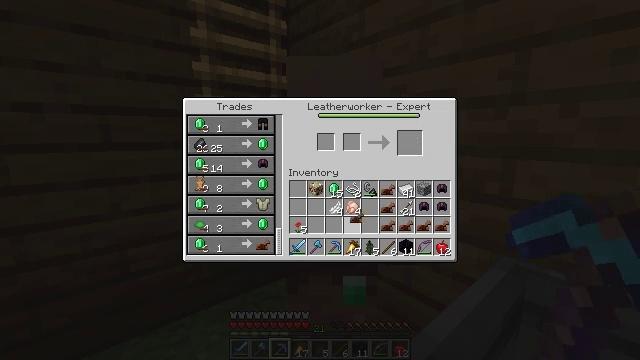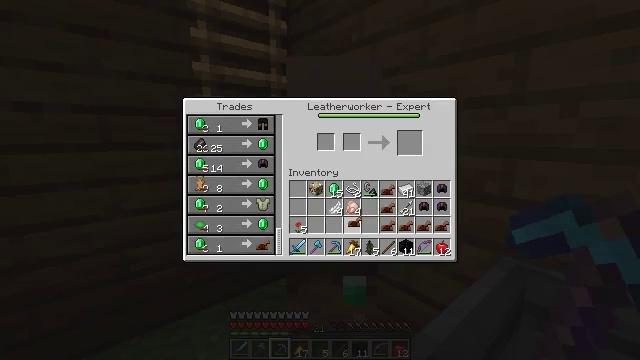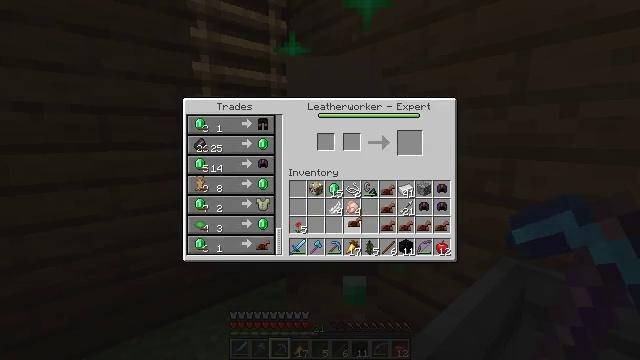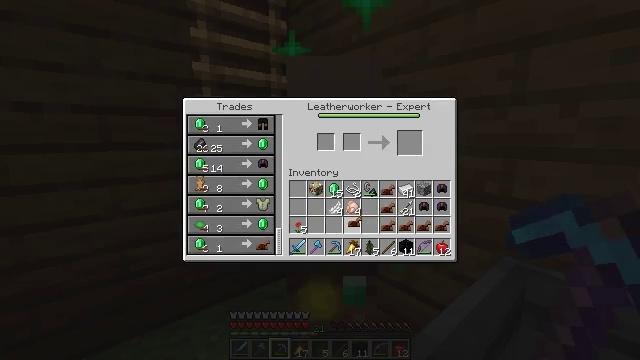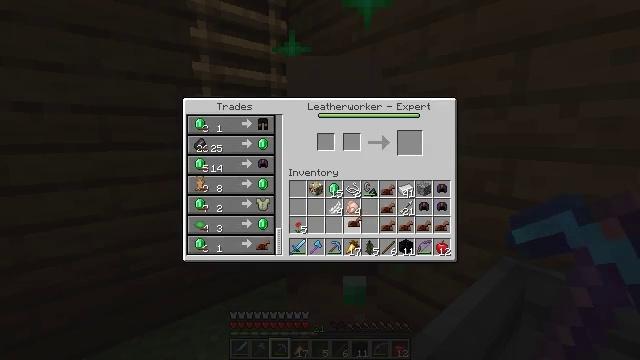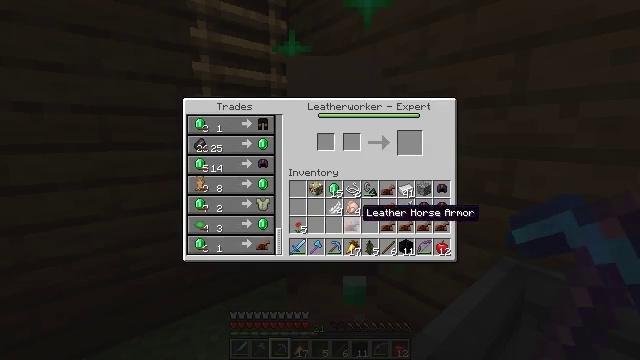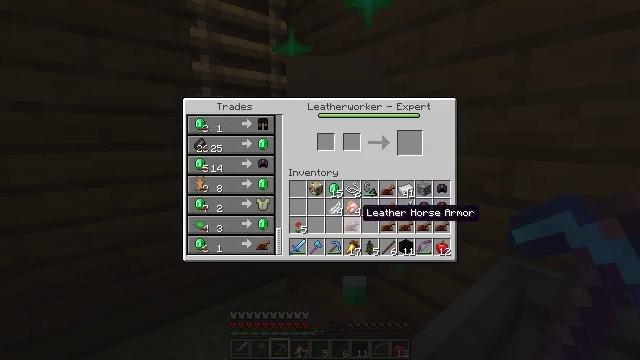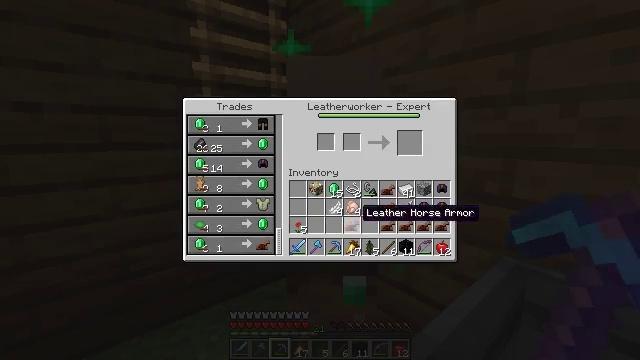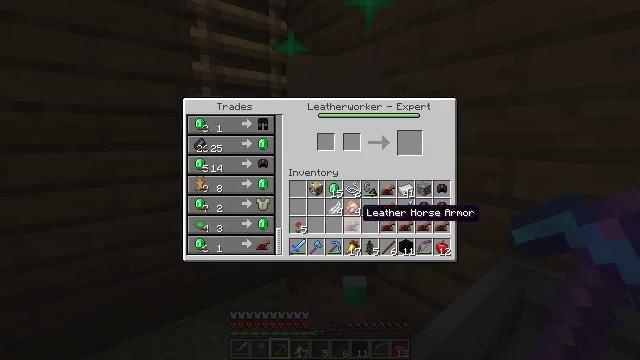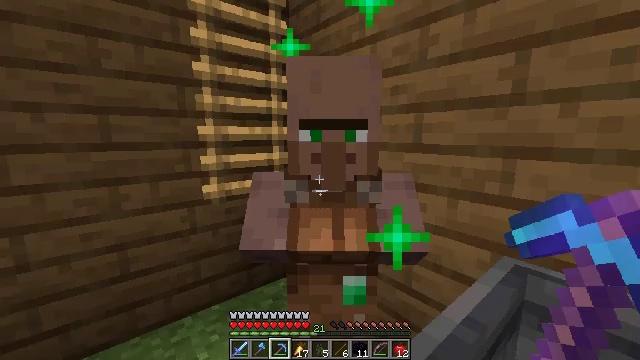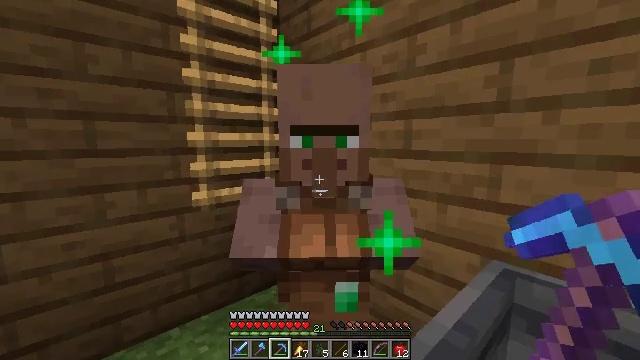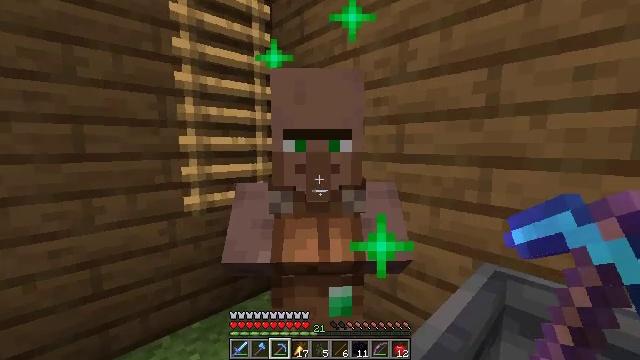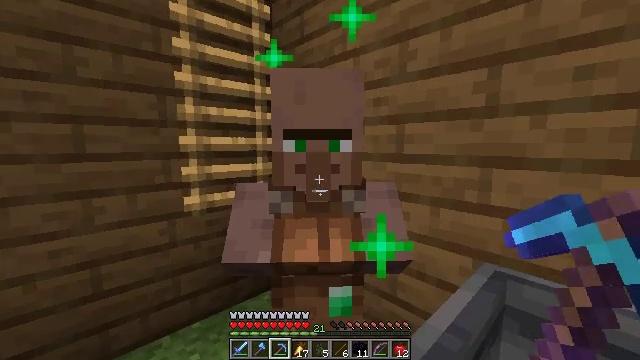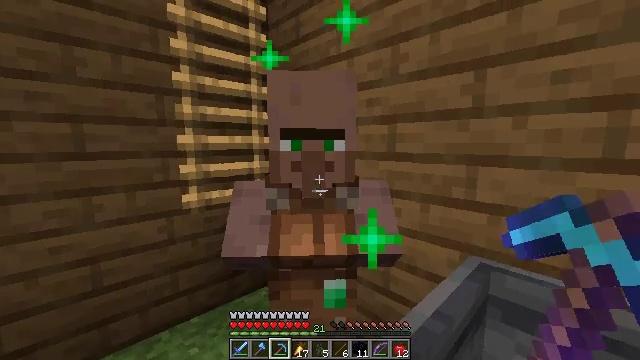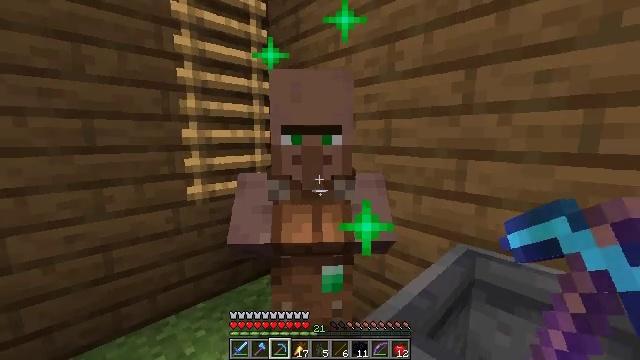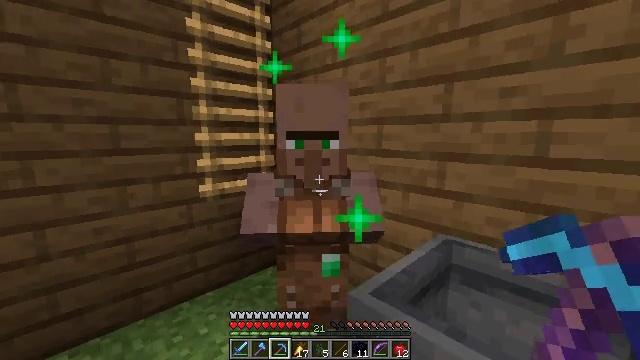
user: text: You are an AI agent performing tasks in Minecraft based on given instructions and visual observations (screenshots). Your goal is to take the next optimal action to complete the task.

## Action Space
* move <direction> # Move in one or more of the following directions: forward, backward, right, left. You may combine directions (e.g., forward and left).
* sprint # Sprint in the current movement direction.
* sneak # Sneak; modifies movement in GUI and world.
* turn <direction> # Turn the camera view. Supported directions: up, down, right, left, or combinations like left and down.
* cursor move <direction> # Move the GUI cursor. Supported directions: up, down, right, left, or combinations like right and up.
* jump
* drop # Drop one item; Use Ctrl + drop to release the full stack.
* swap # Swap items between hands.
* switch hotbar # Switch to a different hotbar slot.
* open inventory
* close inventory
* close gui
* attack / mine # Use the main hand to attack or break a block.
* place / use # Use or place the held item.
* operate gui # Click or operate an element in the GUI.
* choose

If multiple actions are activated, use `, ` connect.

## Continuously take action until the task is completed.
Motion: motion action
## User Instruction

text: Craft a saddle in the crafting table's grid.
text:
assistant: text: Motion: open gui
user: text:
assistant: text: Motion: no_op
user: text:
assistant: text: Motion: operate gui
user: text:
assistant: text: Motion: operate gui
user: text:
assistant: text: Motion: no_op
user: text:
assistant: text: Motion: no_op
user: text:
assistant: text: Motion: no_op
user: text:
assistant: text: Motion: no_op
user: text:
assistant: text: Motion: no_op
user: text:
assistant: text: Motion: turn right and up, close gui
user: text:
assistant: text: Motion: turn right
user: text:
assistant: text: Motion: no_op
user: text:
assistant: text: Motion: move back
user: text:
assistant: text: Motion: move back, turn down
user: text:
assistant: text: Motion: move back
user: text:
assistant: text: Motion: move back
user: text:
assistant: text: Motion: no_op
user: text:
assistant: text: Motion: no_op
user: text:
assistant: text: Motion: move forward, turn up
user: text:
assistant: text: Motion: move forward
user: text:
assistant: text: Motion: move forward
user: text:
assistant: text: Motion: no_op
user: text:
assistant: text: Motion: no_op
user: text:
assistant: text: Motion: no_op
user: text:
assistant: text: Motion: move back
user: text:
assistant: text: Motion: move back, turn down
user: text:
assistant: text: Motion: turn down, use / place
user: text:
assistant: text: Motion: use / place
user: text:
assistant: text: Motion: use / place
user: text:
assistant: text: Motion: use / place